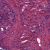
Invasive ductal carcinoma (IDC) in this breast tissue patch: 1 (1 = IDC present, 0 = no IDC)